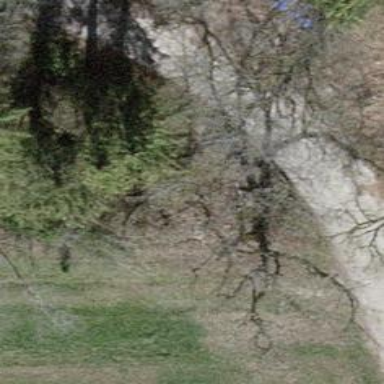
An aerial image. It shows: Culvert tunnel.